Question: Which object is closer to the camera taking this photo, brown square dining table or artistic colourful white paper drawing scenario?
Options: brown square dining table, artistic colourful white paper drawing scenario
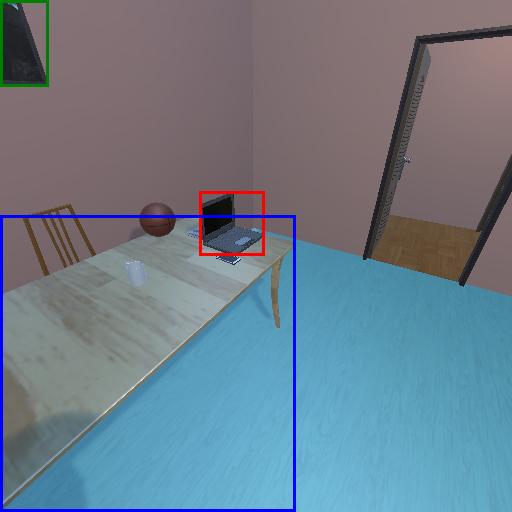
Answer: brown square dining table